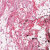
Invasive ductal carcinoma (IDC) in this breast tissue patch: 0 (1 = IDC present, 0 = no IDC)